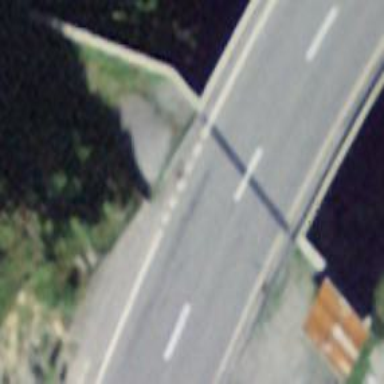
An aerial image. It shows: Primary road with asphalt surface.